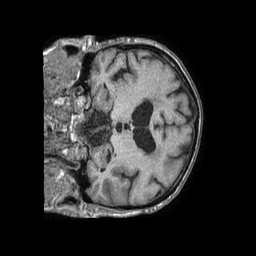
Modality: T1w
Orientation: coronal
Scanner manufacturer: philips
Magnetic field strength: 1.5 T
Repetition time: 0.007909 s
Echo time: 0.003627 s